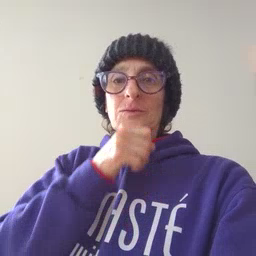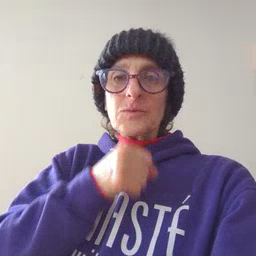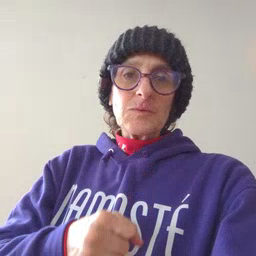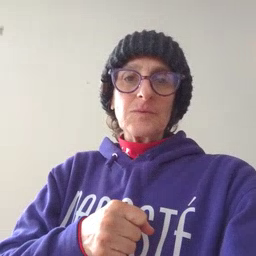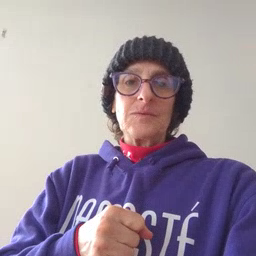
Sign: old